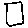
Label: square